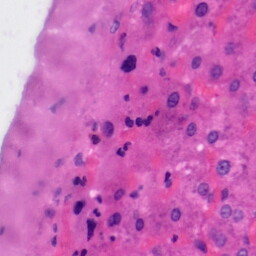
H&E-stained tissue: Liver